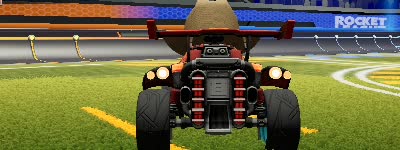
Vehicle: octane